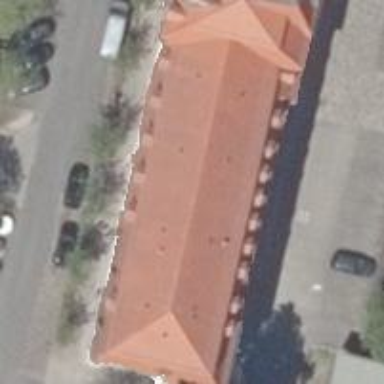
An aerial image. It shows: Government office.